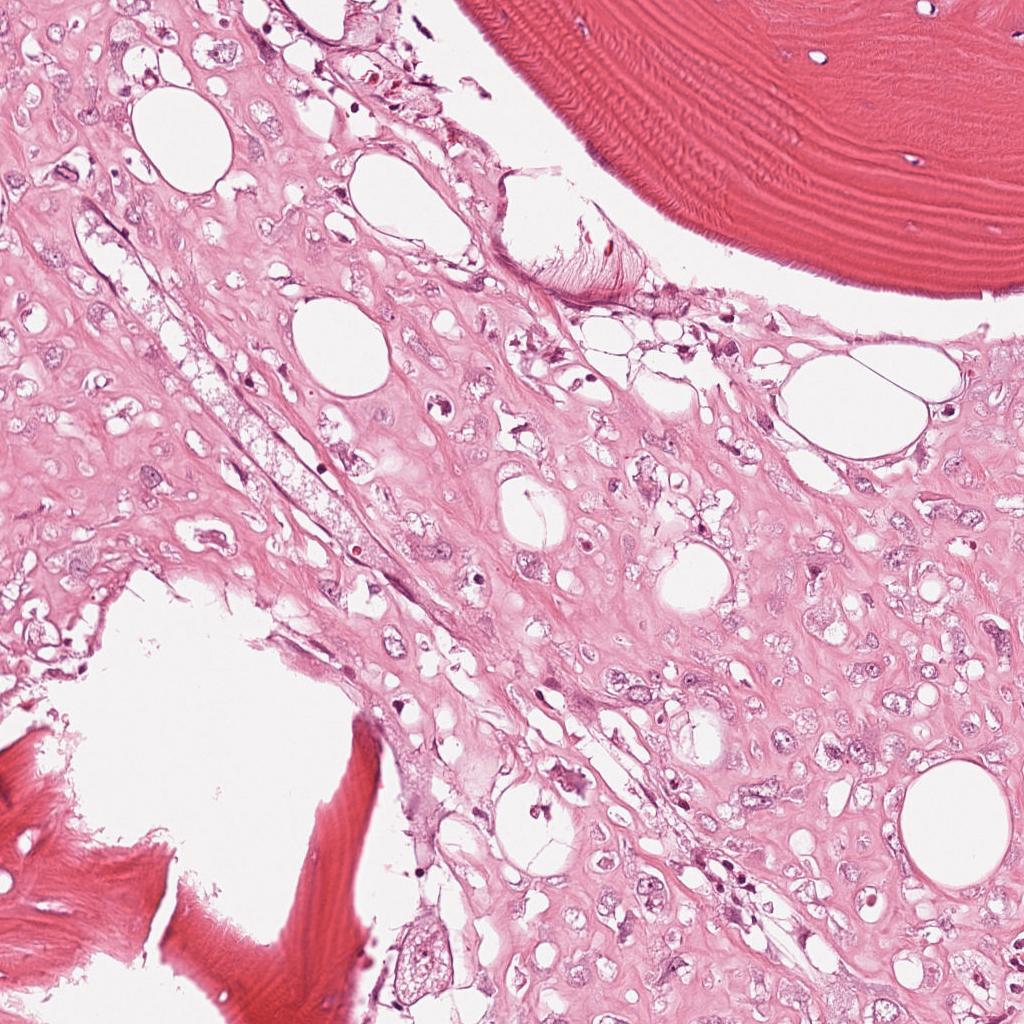
Label: Viable